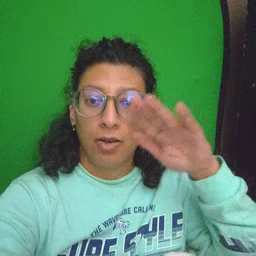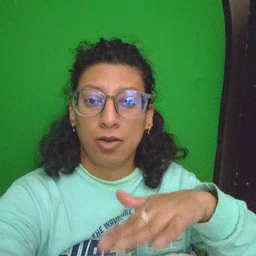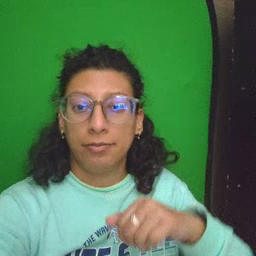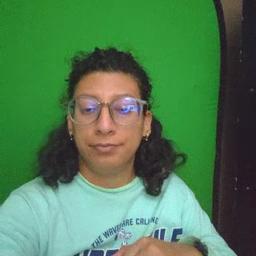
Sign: on